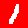
Digit: 1